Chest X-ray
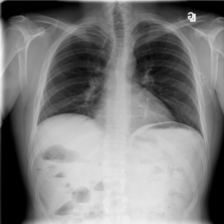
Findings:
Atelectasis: negative
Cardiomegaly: negative
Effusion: negative
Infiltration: negative
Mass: negative
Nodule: negative
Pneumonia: negative
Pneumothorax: negative
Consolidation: negative
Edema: negative
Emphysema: negative
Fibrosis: negative
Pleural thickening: negative
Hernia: negative